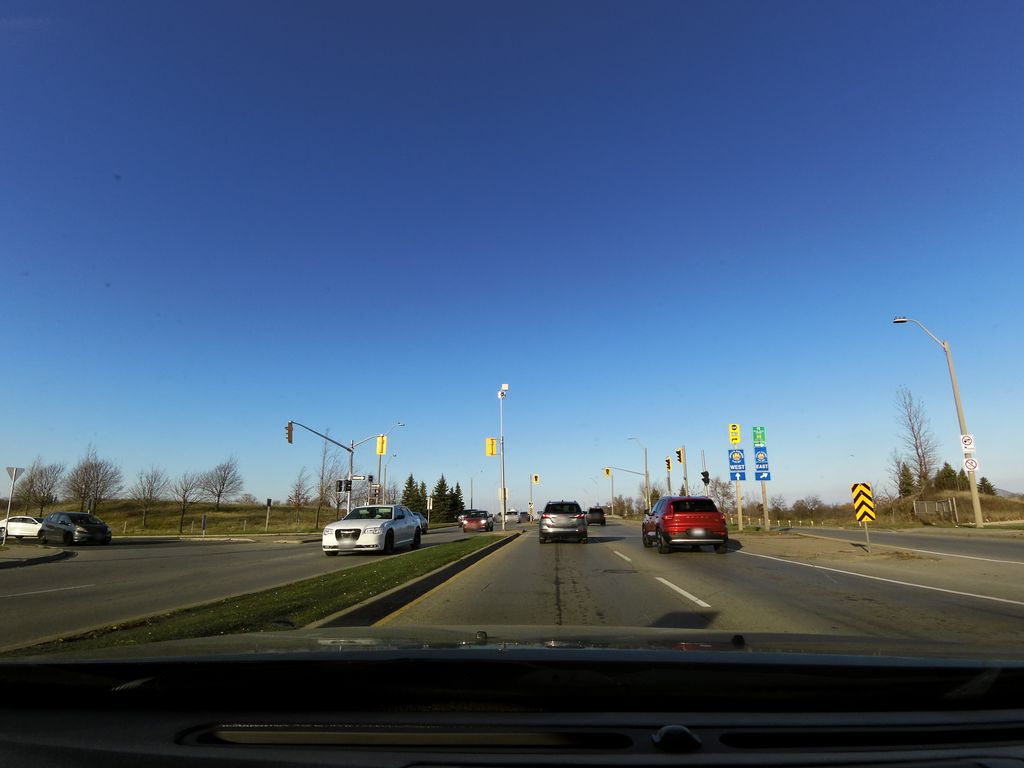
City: hamilton